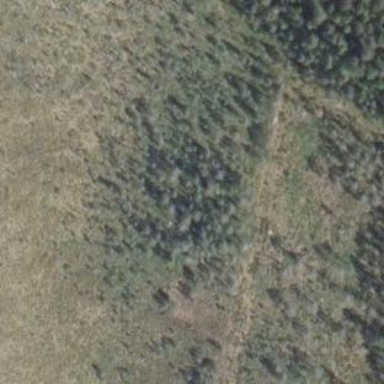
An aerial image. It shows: Woodland with needle-leaved trees.